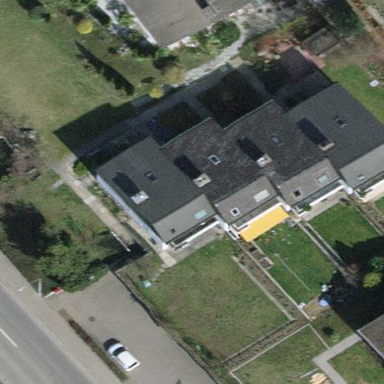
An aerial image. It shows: Simple house.